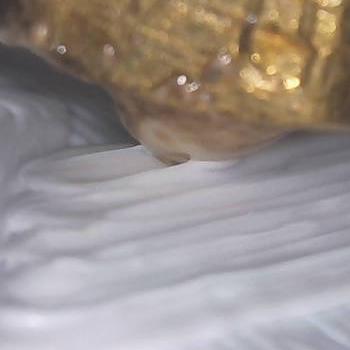
Flow rate: 267%